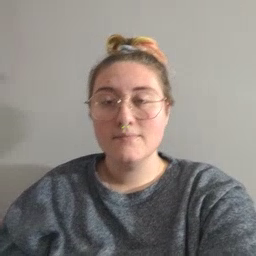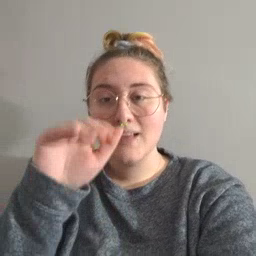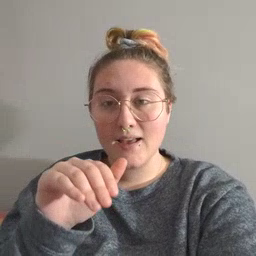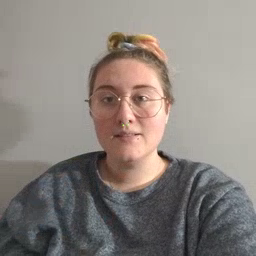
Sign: night